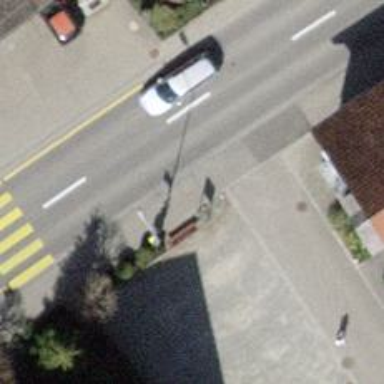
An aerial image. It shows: Bus stop with platform for public transport.